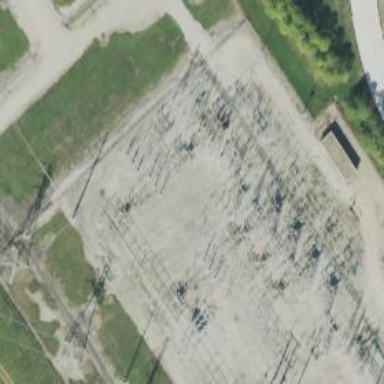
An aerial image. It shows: Switch for power supply.